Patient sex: F
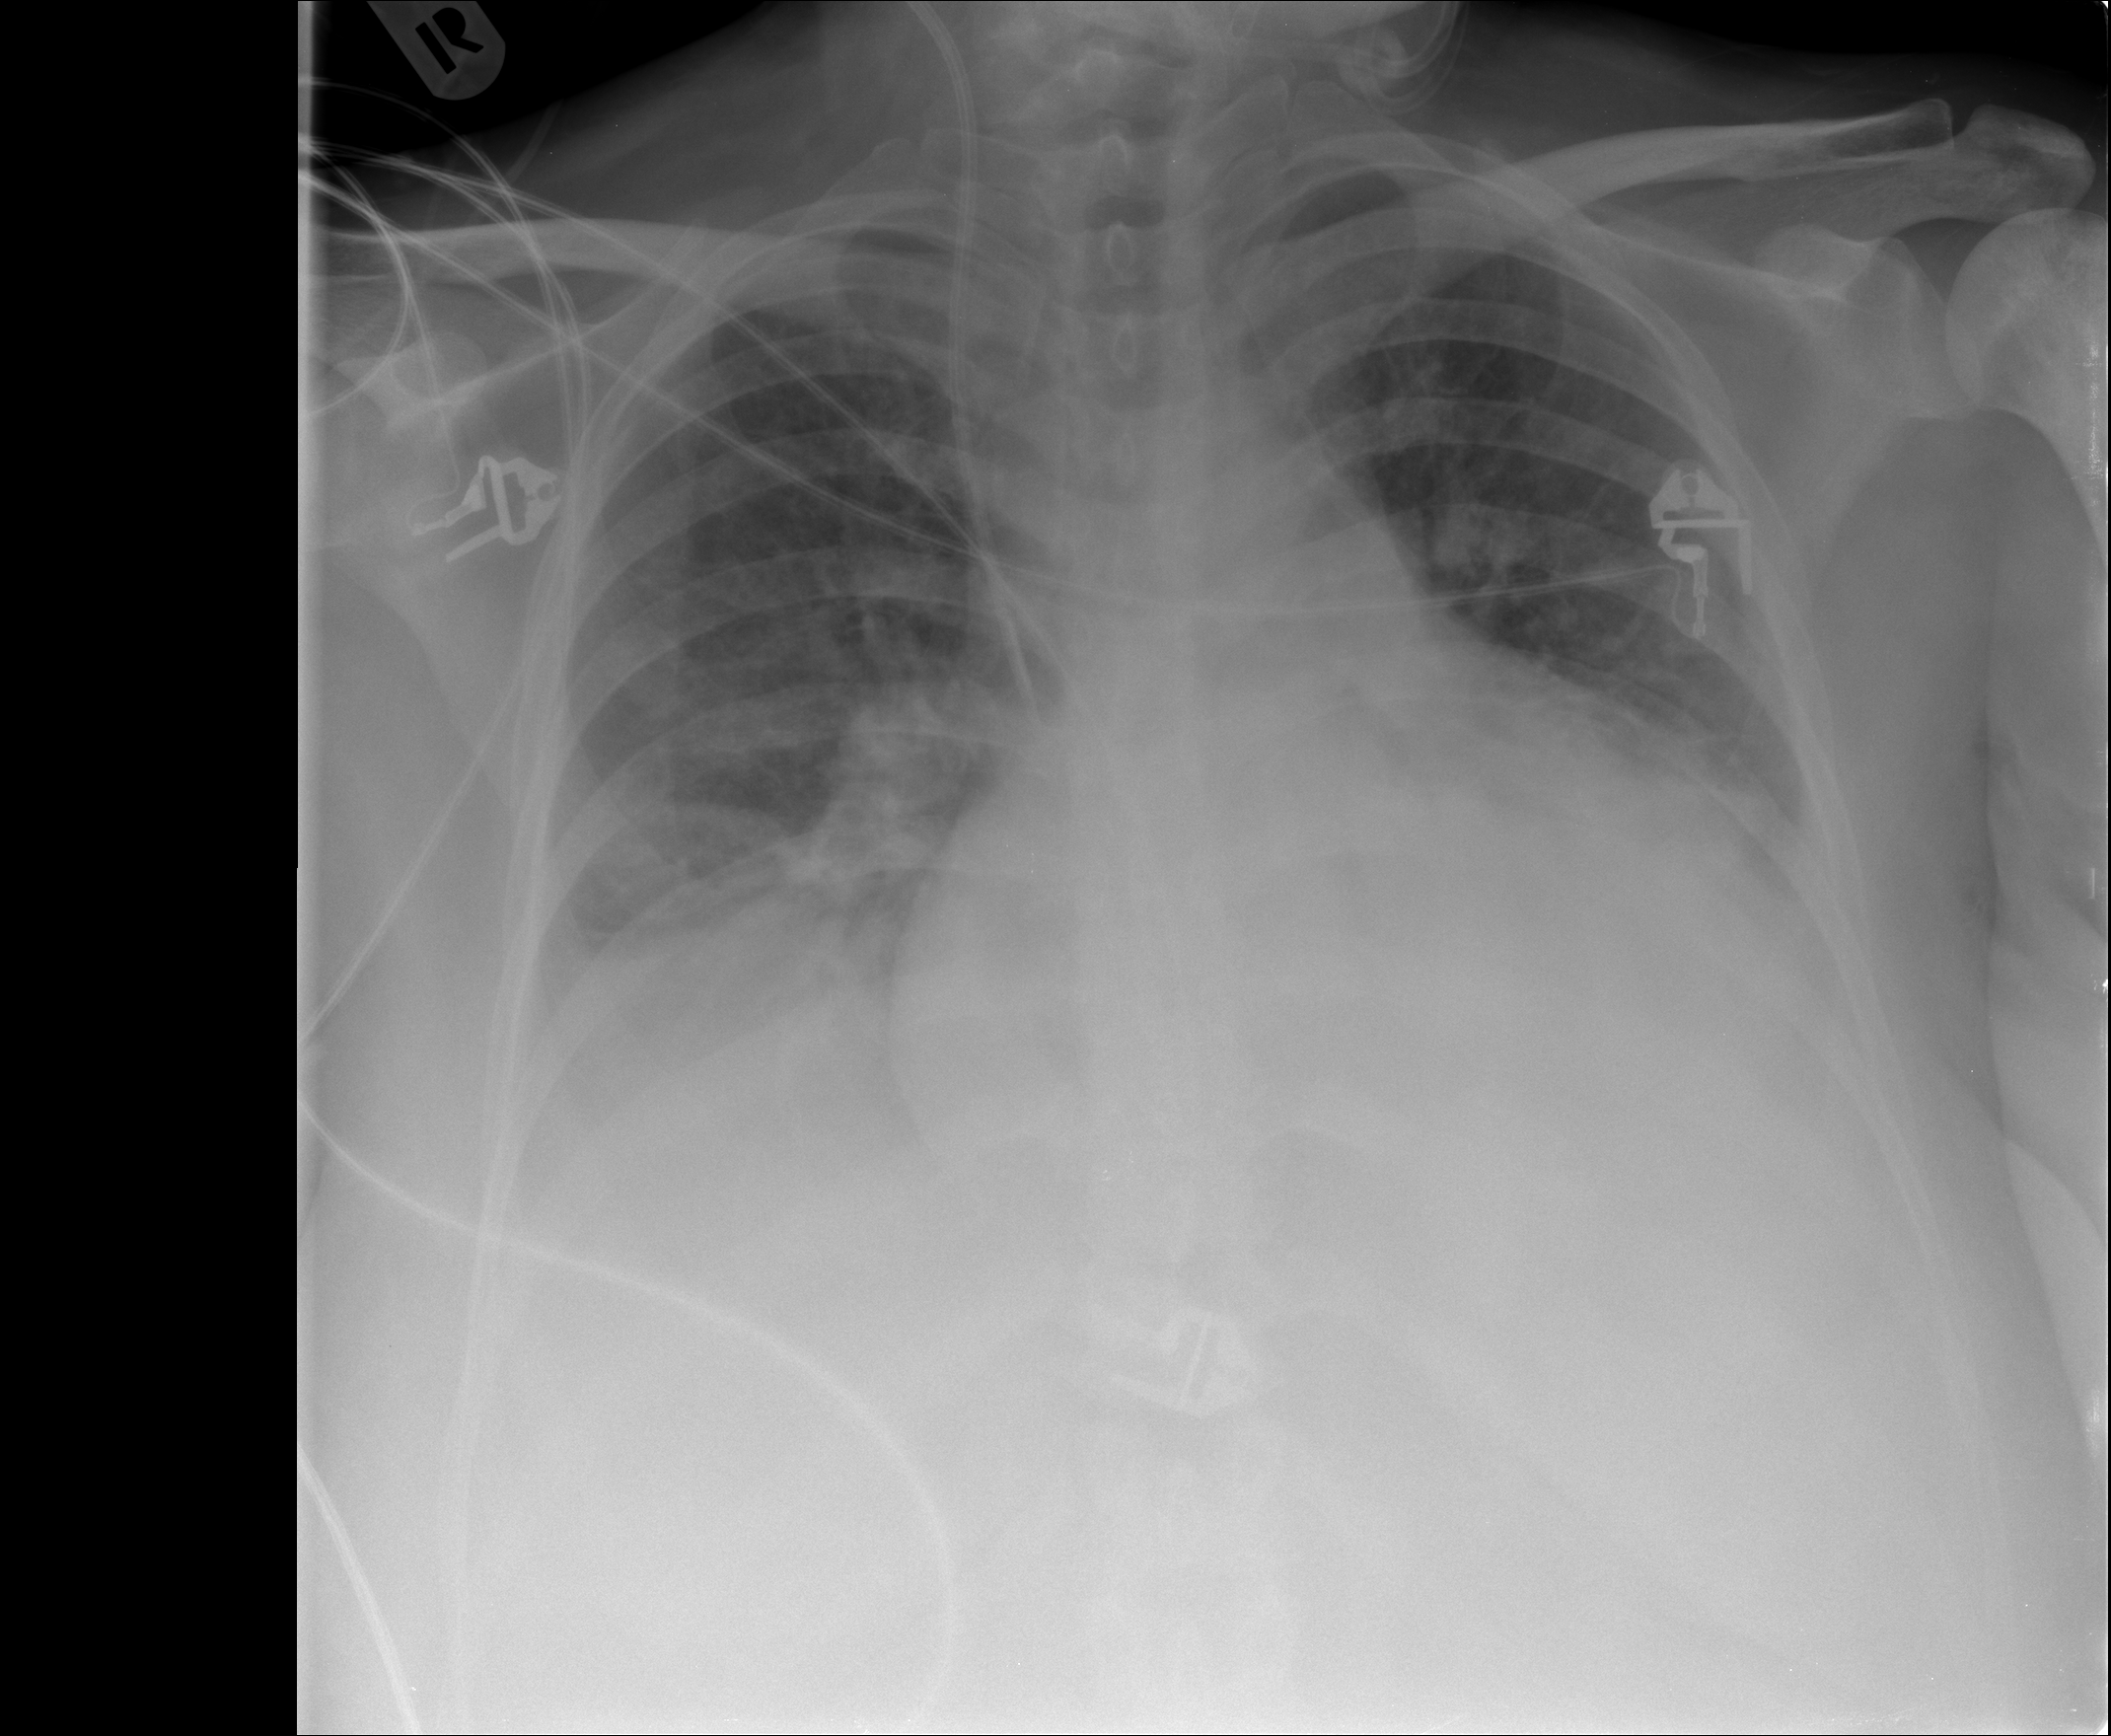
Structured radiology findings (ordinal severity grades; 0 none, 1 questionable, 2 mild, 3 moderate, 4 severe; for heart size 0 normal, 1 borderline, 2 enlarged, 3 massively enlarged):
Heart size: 3
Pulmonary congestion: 3
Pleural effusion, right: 2
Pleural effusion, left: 2
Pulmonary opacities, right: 2
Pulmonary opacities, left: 2
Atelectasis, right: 2
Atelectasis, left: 2